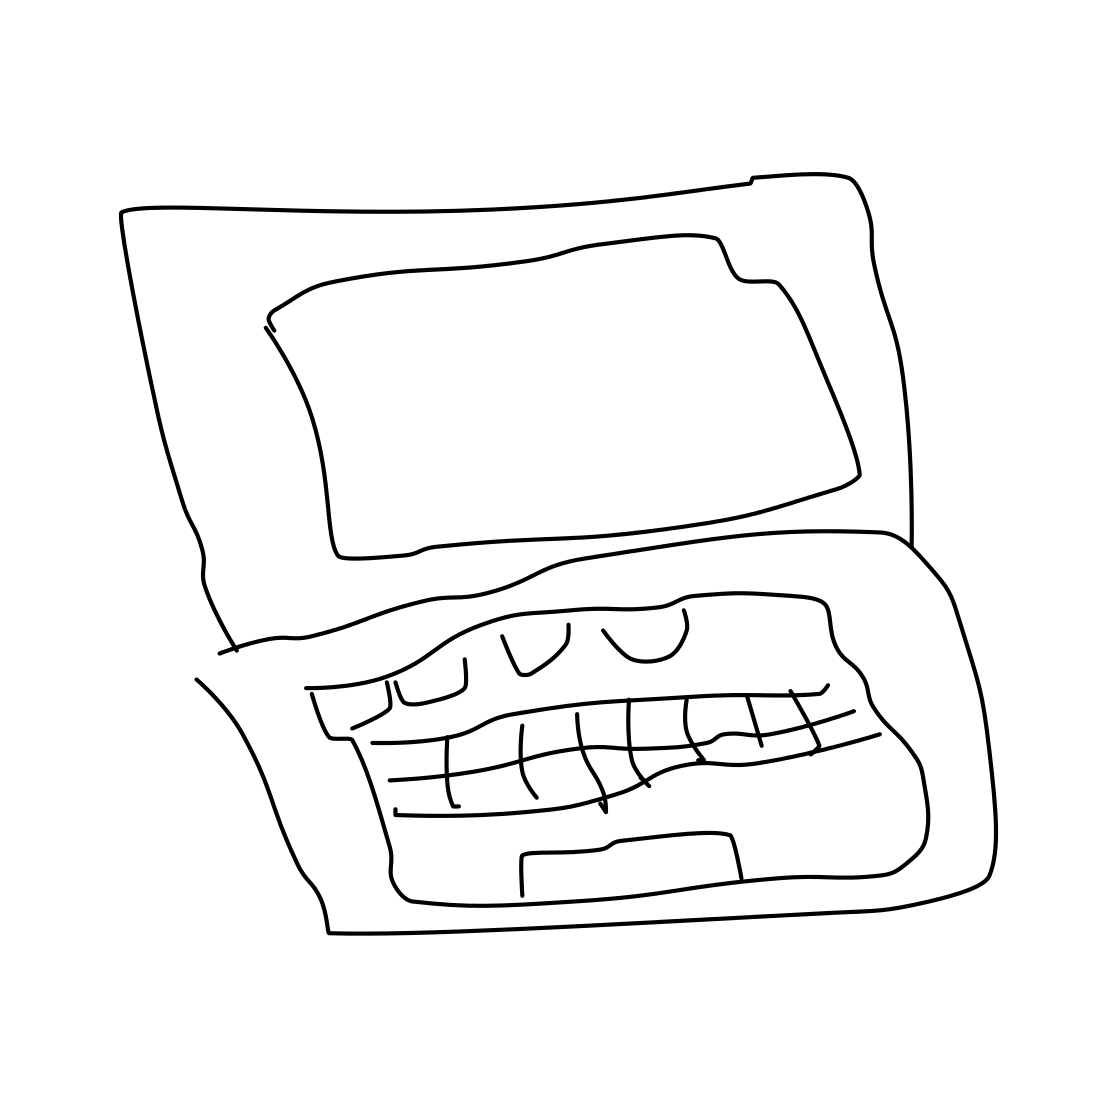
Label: laptop